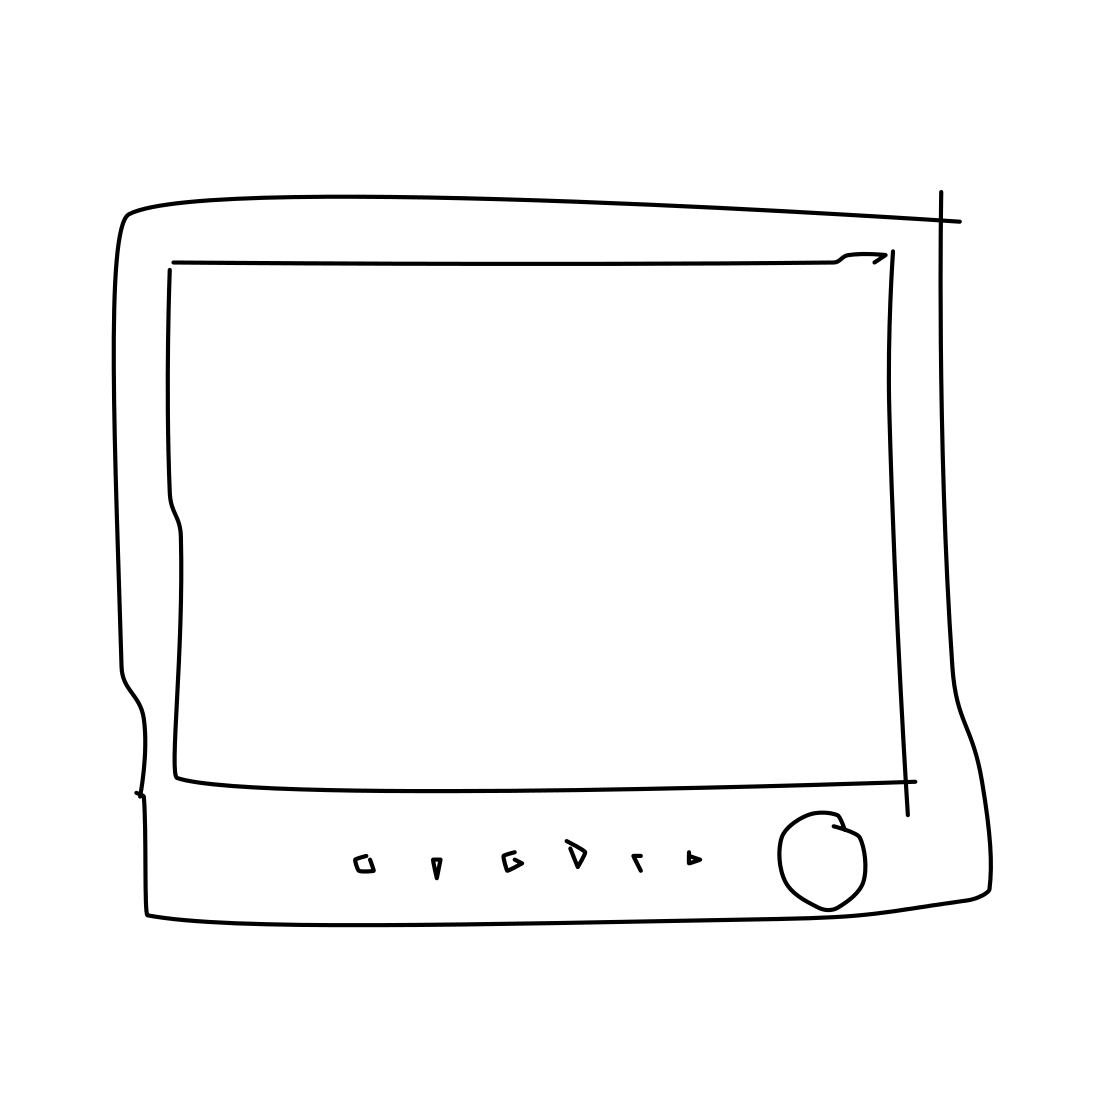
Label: tv